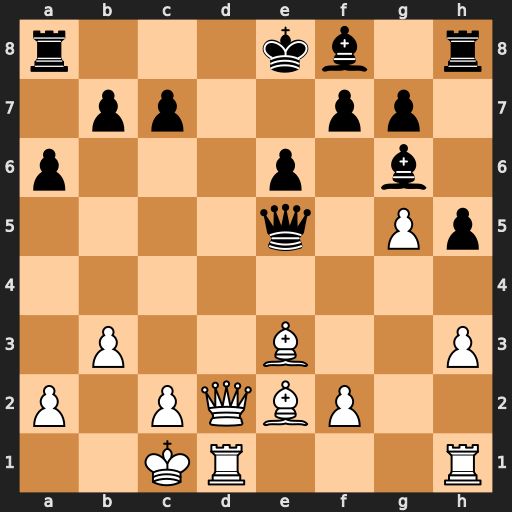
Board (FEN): r3kb1r/1pp2pp1/p3p1b1/4q1Pp/8/1P2B2P/P1PQBP2/2KR3R
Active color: w
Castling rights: kq
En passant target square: -
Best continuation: Qd7#